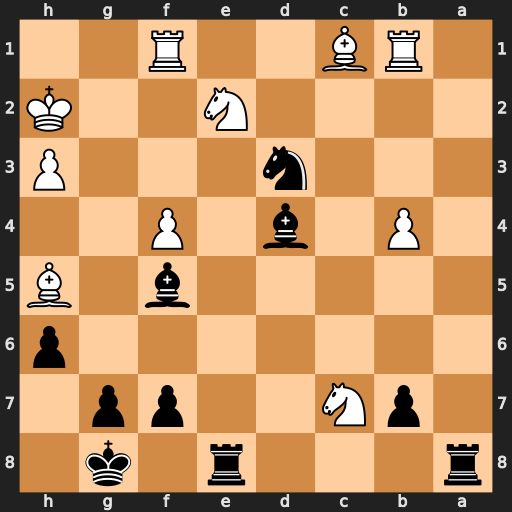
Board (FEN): r3r1k1/1pN2pp1/7p/5b1B/1P1b1P2/3n3P/4N2K/1RB2R2
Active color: b
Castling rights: -
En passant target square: -
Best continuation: Rxe2+ Bxe2 Ra2 Bb2 Bxb2